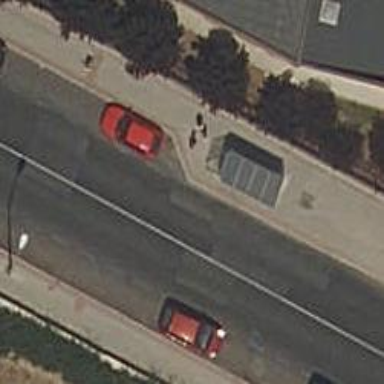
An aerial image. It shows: Bus stop with sheltered platform for public transport.